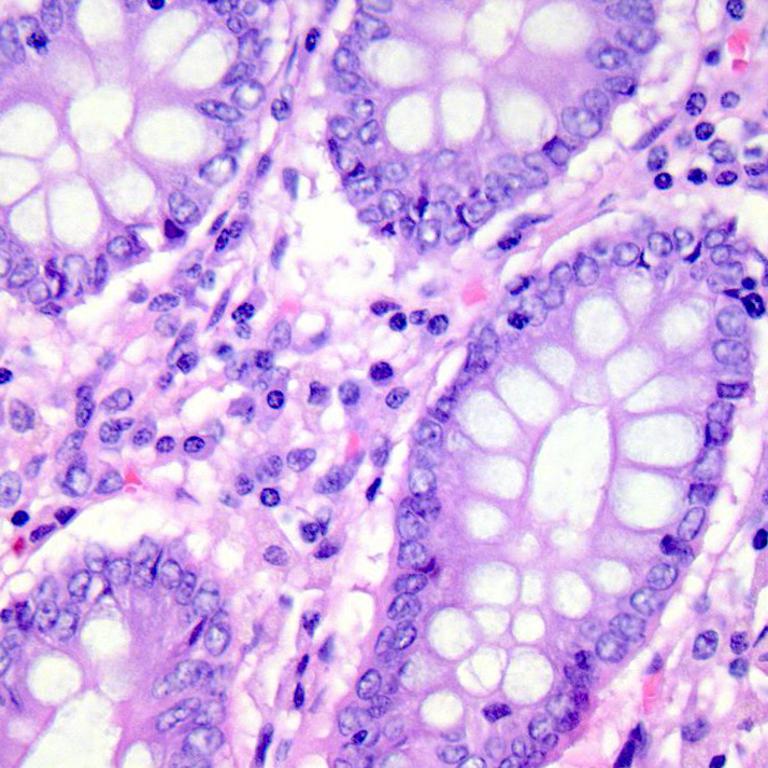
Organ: colon
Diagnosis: benign